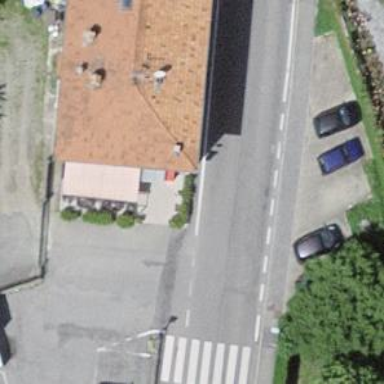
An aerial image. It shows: Bar.